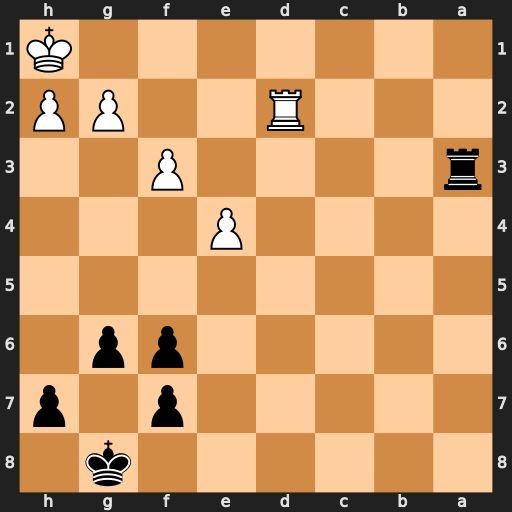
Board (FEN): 6k1/5p1p/5pp1/8/4P3/r4P2/3R2PP/7K
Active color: b
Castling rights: -
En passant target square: -
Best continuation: Ra1+ Rd1 Rxd1#